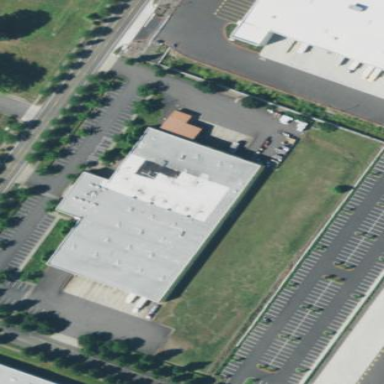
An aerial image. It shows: Khaki building with silver roof.